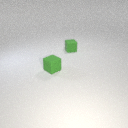
small green rubber cube in front of small green rubber cube